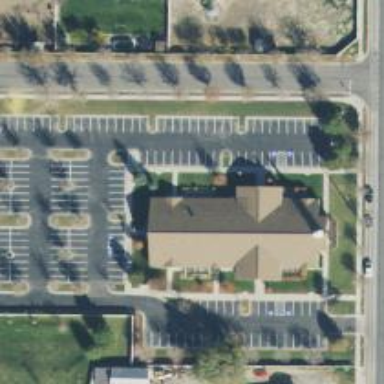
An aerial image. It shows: Parking area with surface.